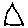
Label: triangle